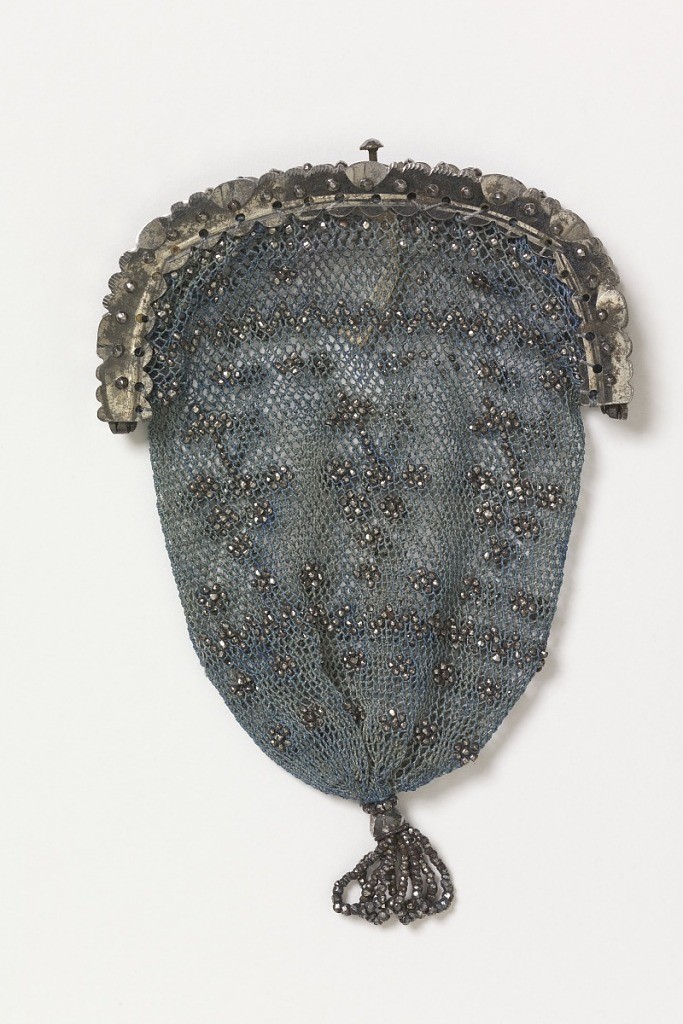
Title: Purse
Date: early 19th century
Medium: silk, metal Technique: knotted netting
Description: Small bag of fine blue silk net with cut steel beads. Set into a frame of cut steel, with a catch to close.